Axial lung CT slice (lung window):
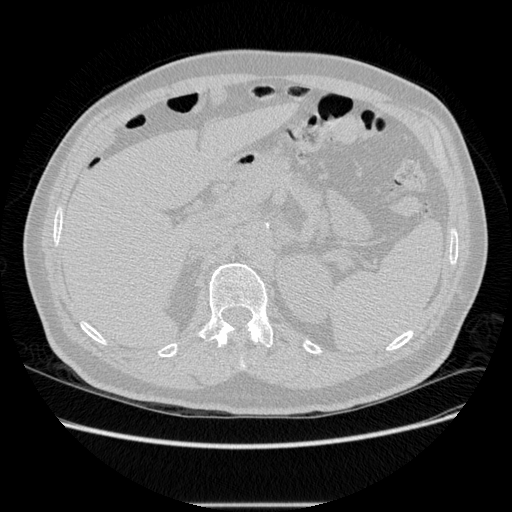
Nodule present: no